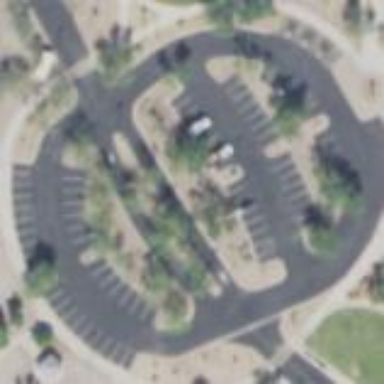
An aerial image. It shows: Parking area with asphalt surface.